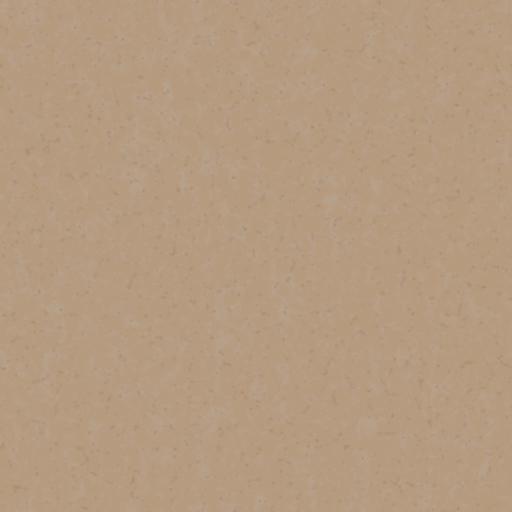
Tags: cloth leather smooth white